Field crop: tomato
Growth stage: 1
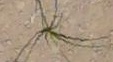
Species: cyperus